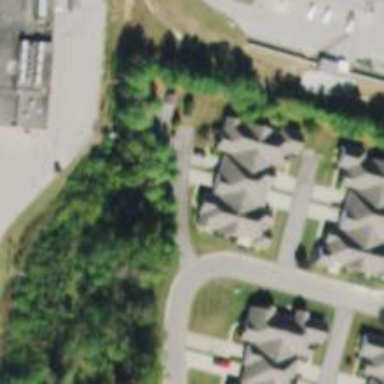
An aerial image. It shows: Shared driveway designated as service road.